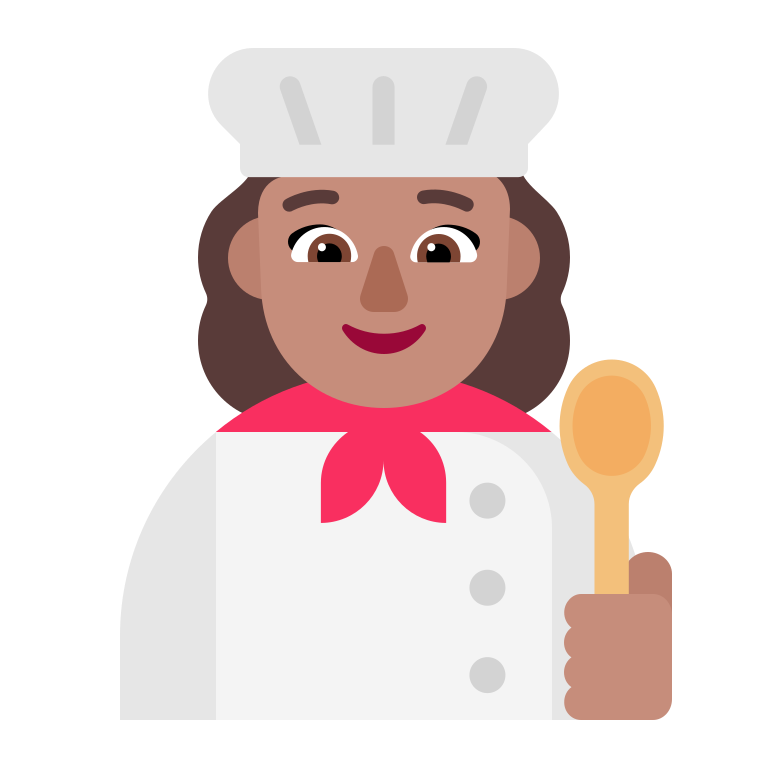
woman cook flat